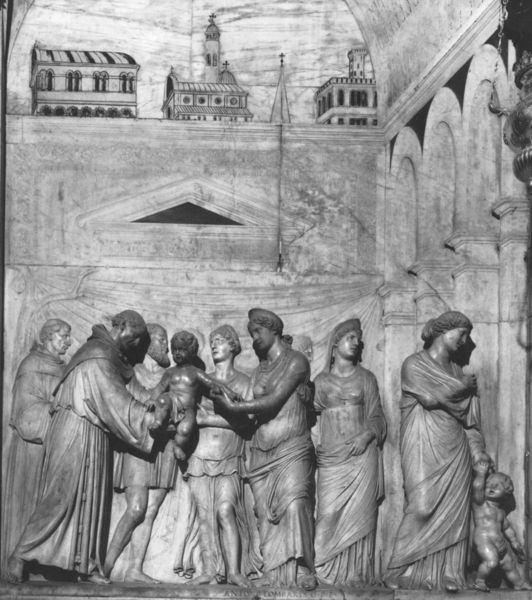
Titel: Das Säuglingswunder
Künstler: Antonio Lombardo
Standort: Padua, Basilica del Santo (EU - I - Venetien)
Schlagwörter: gruppe, himmel, mann, dreieck, frauen, kirchturm, menschen, stadt, brust, busen, frau, holz, männer, szene, säulen, gebäude, haus, architektur, arme, falten, leinen, tragen, vorhang, häuser, gehen, kirche, gewand, haare, kutte, mantel, gewänder, innen, kind, mutter, locken, kinder, turm, skulptur, statue, relief, giebel, hof, baby, figuren, rundbogen, kuppel, weiber, barfuss, nische, gewölbe, antike, kreuz, palast, arkaden, rom, kleinkind, statuen, grab, jesus, antik, toga, priester, mönch, tempel, taufe, maria, babies, römisch, säugling, tympanon, kriche, tonnengewölbe, überreichen, mama, beschneidung, gelockt, geschäftig, tempe, übergeben, kirchhe, s